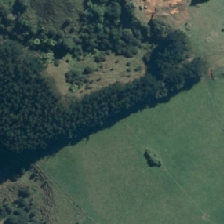
Land cover: shortrotation_cropland